Field crop: maize
Growth stage: 1
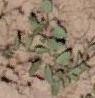
Species: convolvulus